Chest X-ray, AP view. Patient: 40 years old, sex M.
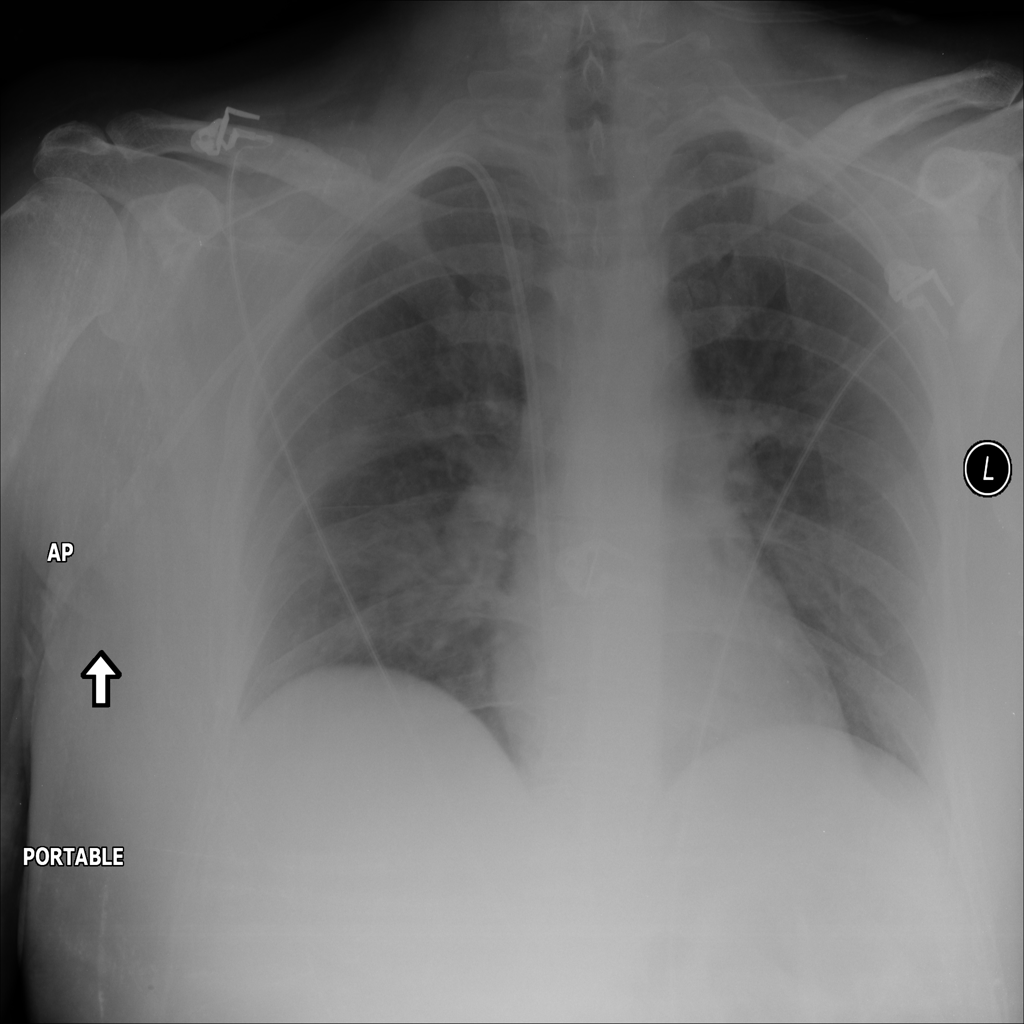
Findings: Infiltration